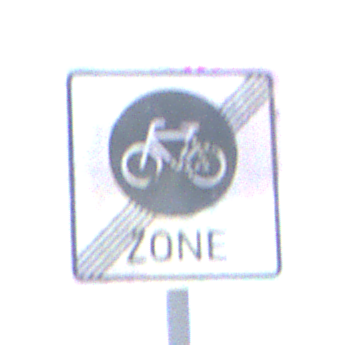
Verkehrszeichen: EndeFahrradzone
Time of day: Midday
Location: Outdoor (RoadRail)
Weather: Clear
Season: Summer
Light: Natural